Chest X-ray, AP view. Patient: 85 years old, sex F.
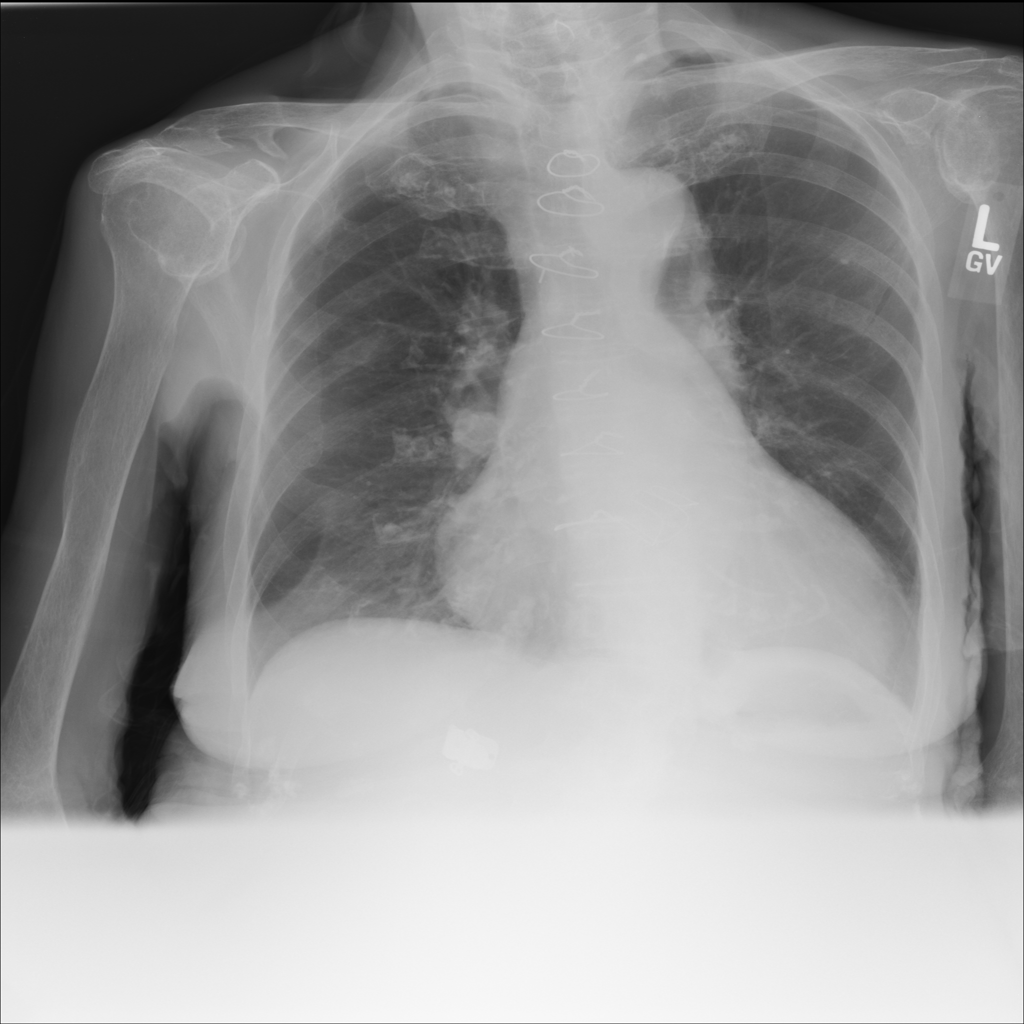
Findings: Cardiomegaly